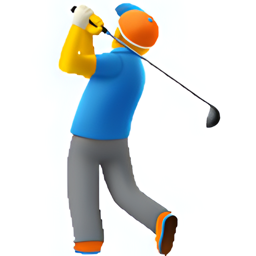
Name: golfer
Emoji: 🏌
Group: People & Body
Sub-group: person-sport